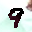
Label: 9